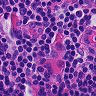
Metastatic tissue present: no